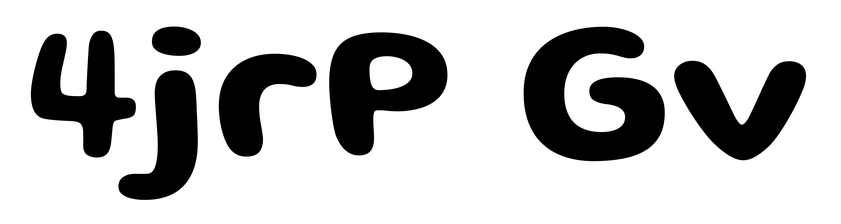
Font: Gluten_SemiBold